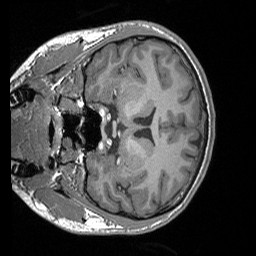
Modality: T1w
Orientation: coronal
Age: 23
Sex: male
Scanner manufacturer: siemens
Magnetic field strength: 3 T
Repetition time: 1.56 s
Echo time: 0.00207 s